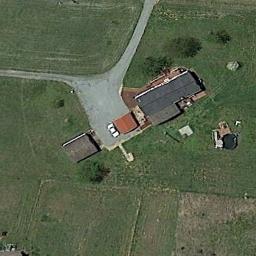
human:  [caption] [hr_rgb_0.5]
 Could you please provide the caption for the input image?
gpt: The sparse residential is surrounded by grass .

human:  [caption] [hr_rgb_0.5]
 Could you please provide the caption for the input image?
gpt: At the intersection of two roads, There are several sparse residences .

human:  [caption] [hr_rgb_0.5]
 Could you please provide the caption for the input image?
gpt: There are several grey houses and a meadow in a sparse residential area, And two roads .

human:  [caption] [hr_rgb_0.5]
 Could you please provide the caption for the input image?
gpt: The sparse residential is on the grass next to a road .

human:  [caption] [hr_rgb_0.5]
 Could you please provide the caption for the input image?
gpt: A sparse residential area with several buildings on a green meadow .